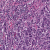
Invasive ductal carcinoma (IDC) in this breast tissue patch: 0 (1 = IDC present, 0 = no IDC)